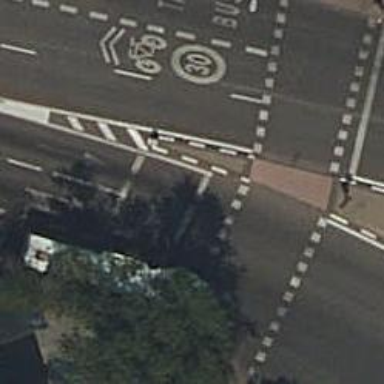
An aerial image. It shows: Road with traffic signals at crossing.